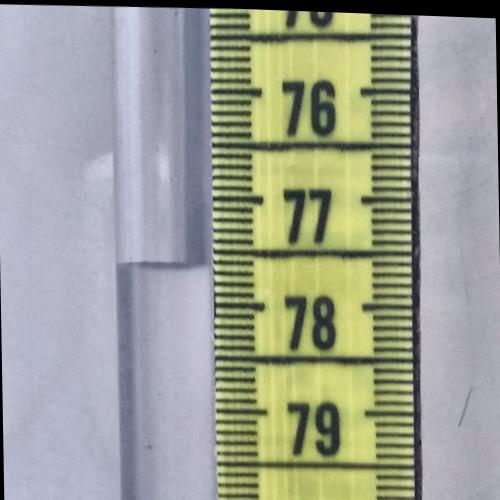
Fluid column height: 77.6 cm